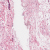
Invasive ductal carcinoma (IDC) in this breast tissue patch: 0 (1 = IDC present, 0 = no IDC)